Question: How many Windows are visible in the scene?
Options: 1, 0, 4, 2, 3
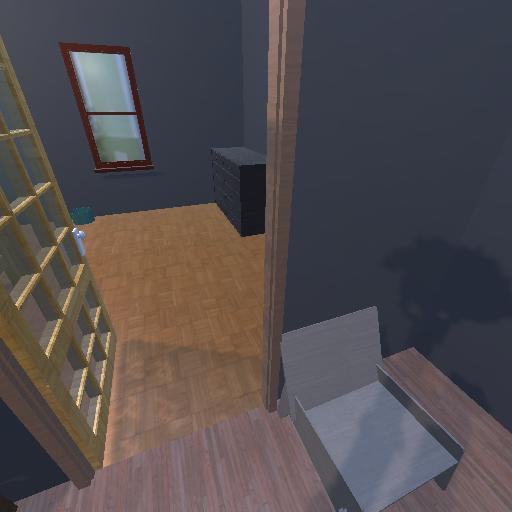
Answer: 1